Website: walmart
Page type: address-validator
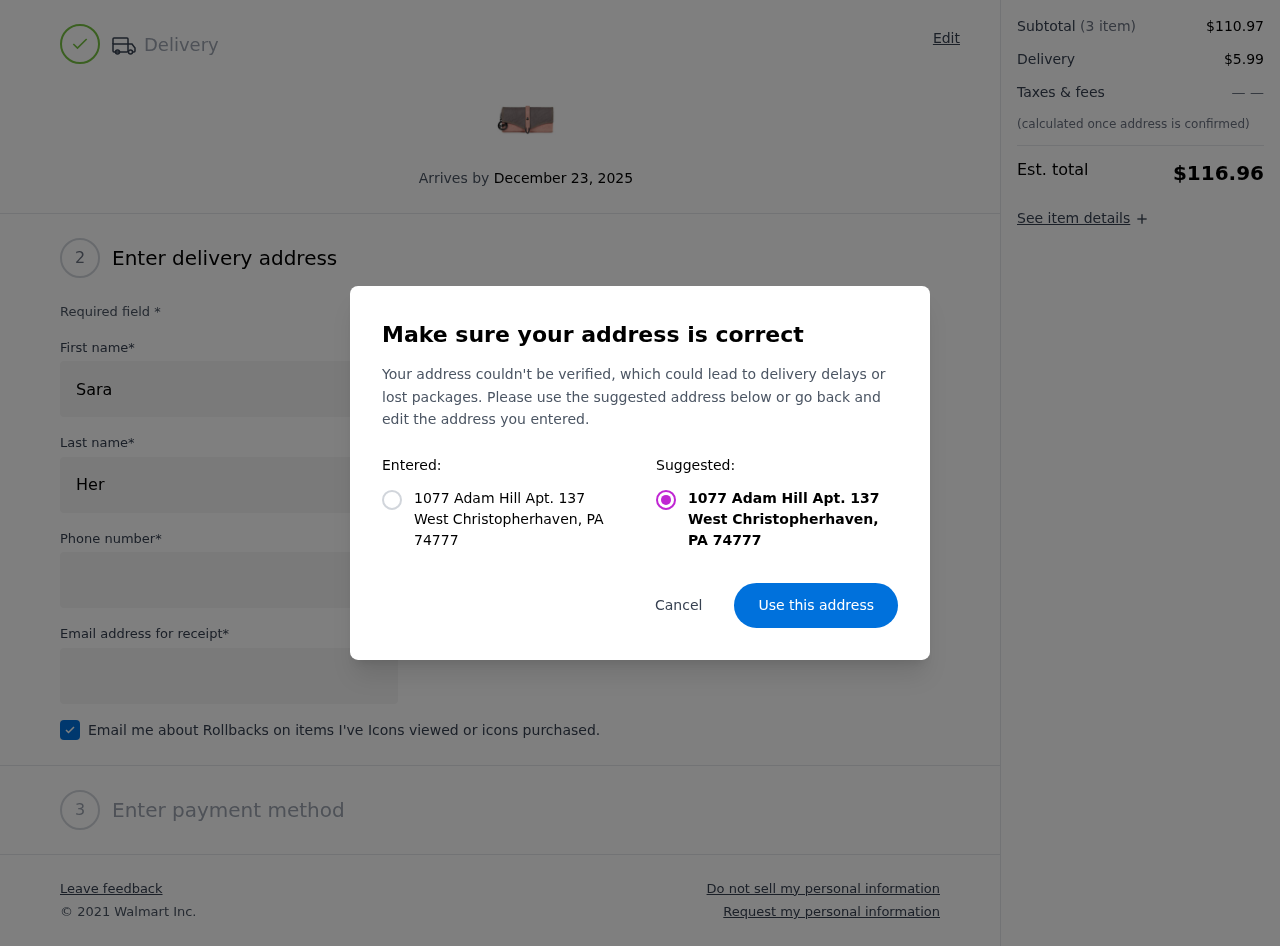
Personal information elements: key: PII_CITY
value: West Christopherhaven
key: PII_POSTCODE
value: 74777
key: PII_STATE_ABBR
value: PA
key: PII_STREET
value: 1077 Adam Hill Apt. 137
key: PII_FIRSTNAME
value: Sara
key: PII_LASTNAME
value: Herrera
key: PII_STREET2
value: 9957 Adam View Apt. 571
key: PII_PHONE
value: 9969046096
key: PII_EMAIL
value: sara.herrera@hotmail.com
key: PII_POSTCODE_FULL
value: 74777
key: PII_POSTCODE_NUMERIC
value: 74777
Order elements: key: ORDER_DELIVERY_DATE
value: December 23, 2025
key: ORDER_SUBTOTAL
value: $110.97
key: ORDER_SHIPPING_COST
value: $5.99
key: ORDER_TOTAL
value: $116.96